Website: walmart
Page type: billing-address
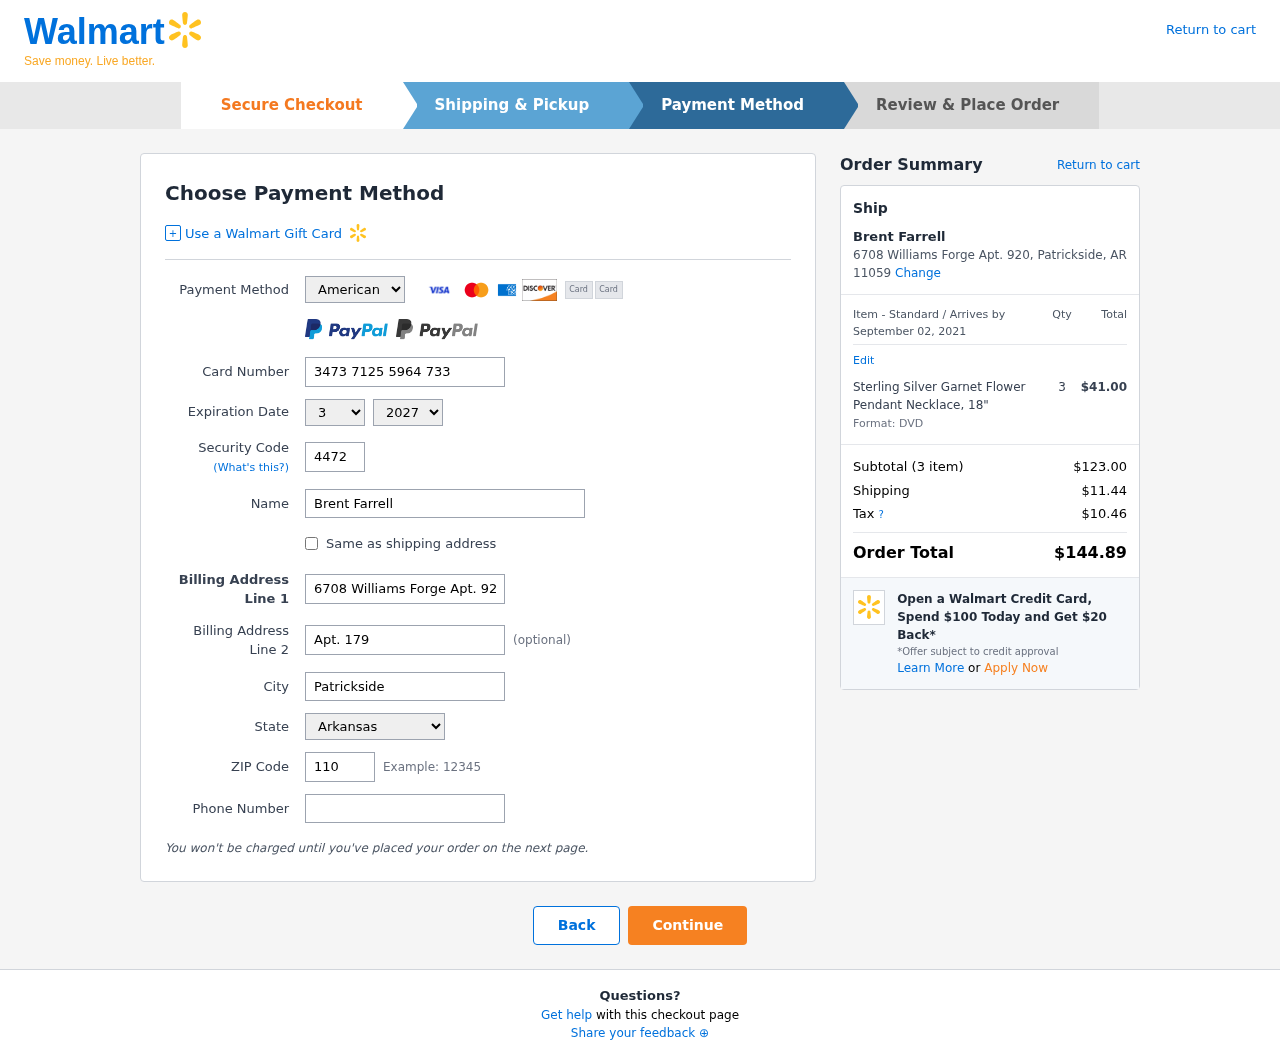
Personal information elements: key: PII_CARD_CVV
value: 4472
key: PII_CARD_EXPIRY_MONTH
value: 03
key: PII_CARD_EXPIRY_YEAR
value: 27
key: PII_CARD_NUMBER
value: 3473 7125 5964 733
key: PII_CARD_TYPE
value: American Express
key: PII_CITY
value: Patrickside
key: PII_CITY_STATE_ZIP
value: Patrickside, AR 11059
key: PII_FULLNAME
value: Brent Farrell
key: PII_PHONE
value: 7508132187
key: PII_POSTCODE
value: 11059
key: PII_STATE
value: Arkansas
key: PII_STREET
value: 6708 Williams Forge Apt. 920
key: PII_STREET2
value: Apt. 179
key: PII_FULLNAME2
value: Brent Farrell
Product elements: key: PRODUCT1_NAME
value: Sterling Silver Garnet Flower Pendant Necklace, 18"
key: PRODUCT1_PRICE
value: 41
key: PRODUCT1_QUANTITY
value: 3
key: PRODUCT1_DESC
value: Format: DVD
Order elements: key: ORDER_DELIVERY_DATE
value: September 02, 2021
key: ORDER_NUM_ITEMS
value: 3
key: ORDER_SUBTOTAL
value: $123.00
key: ORDER_SHIPPING_COST
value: $11.44
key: ORDER_TAX
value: $10.46
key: ORDER_TOTAL
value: $144.89